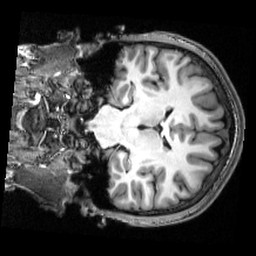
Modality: T1w
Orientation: coronal
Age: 22
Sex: male
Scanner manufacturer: siemens
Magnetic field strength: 3 T
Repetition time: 2.53 s
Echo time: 0.00339 s